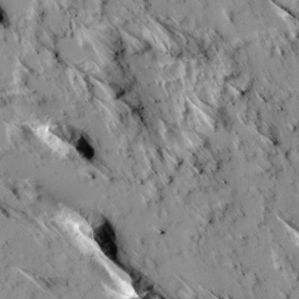
Label: non_frost